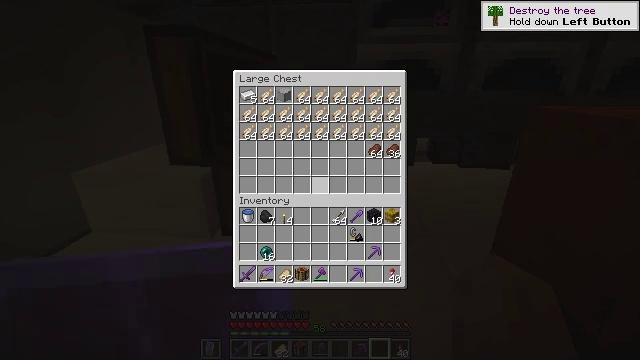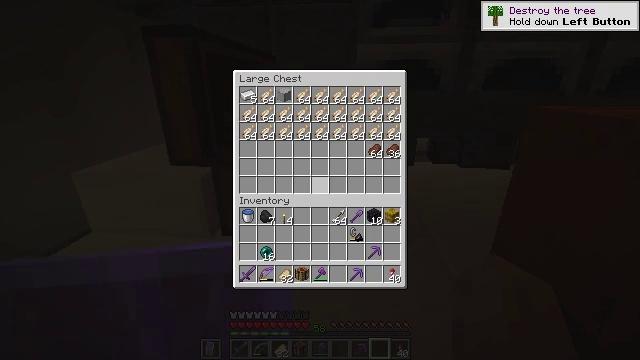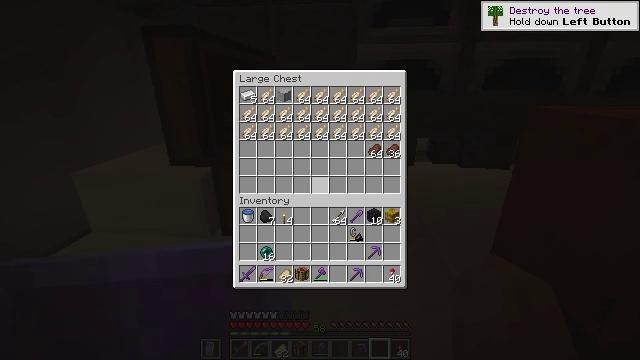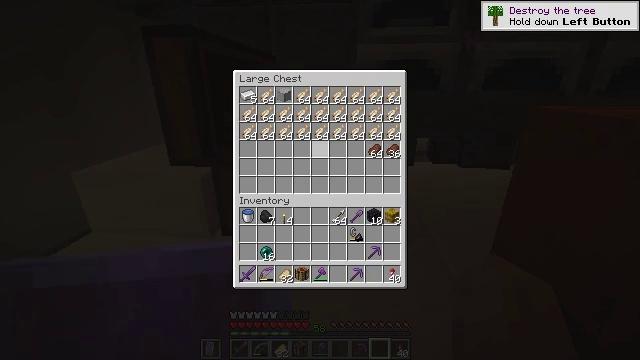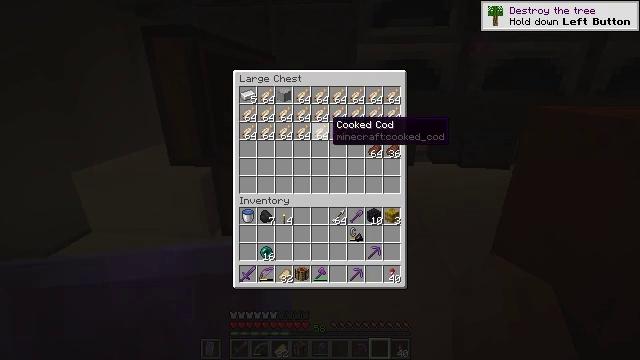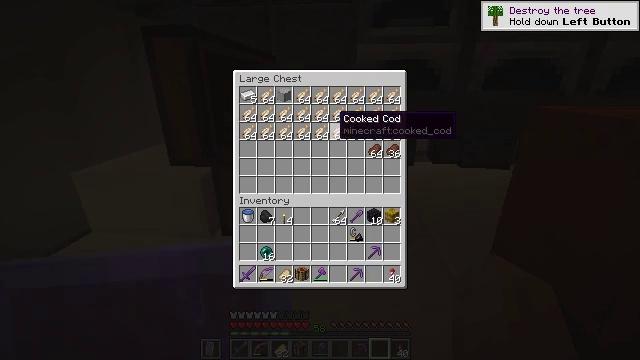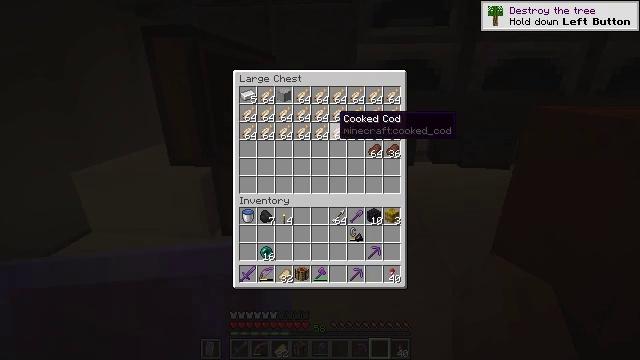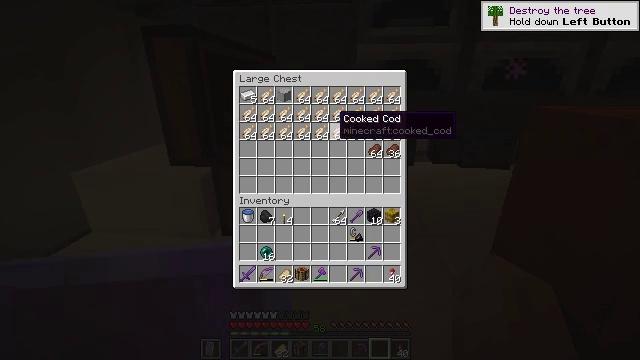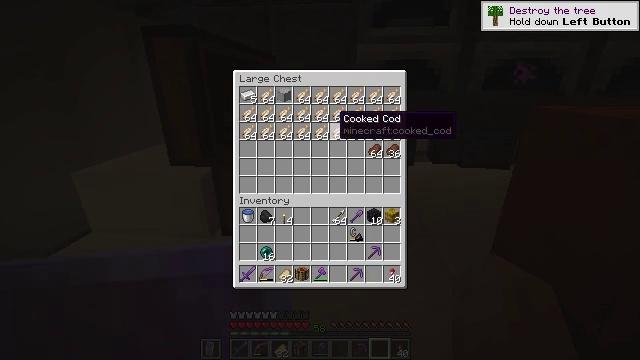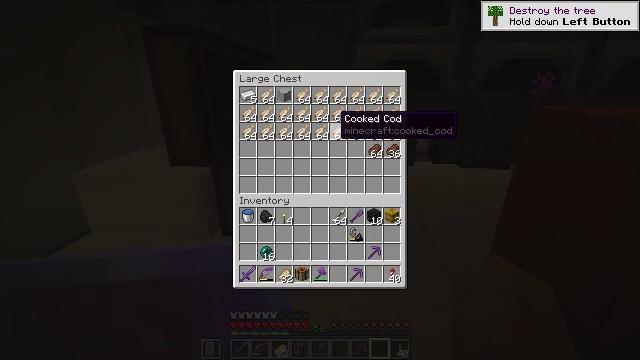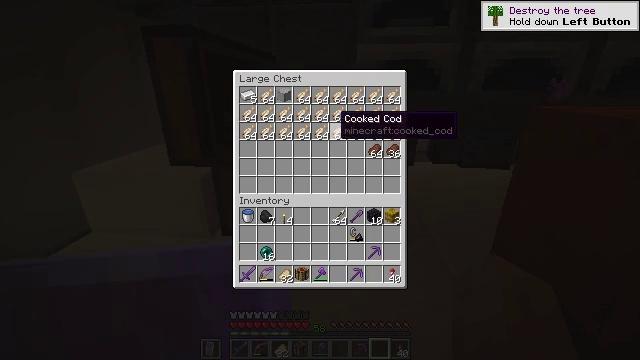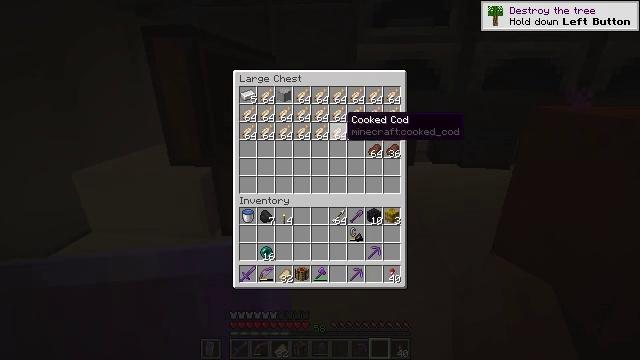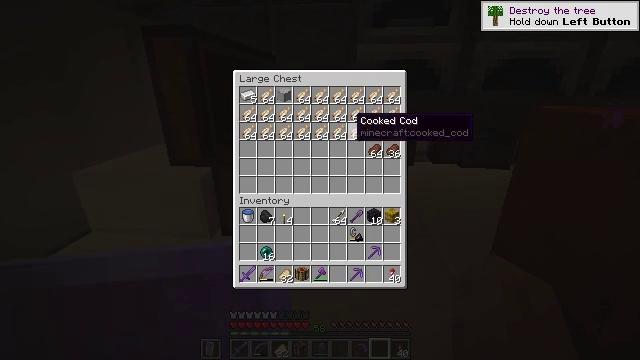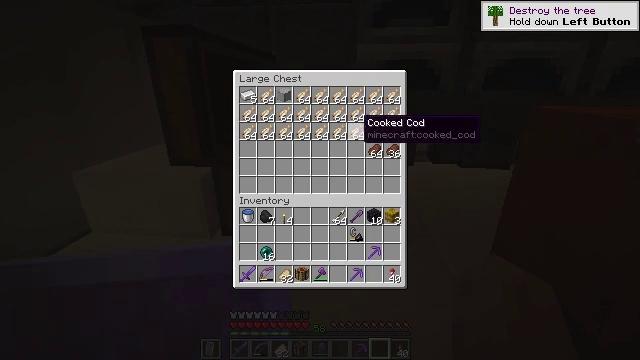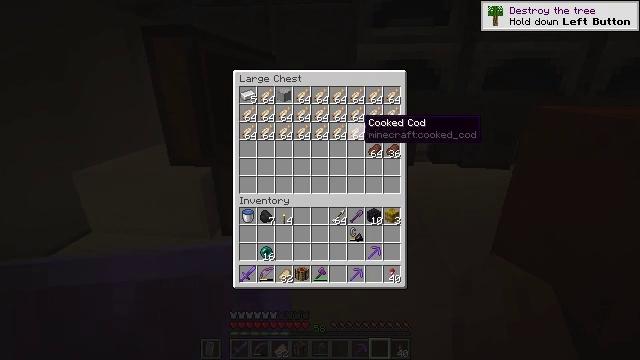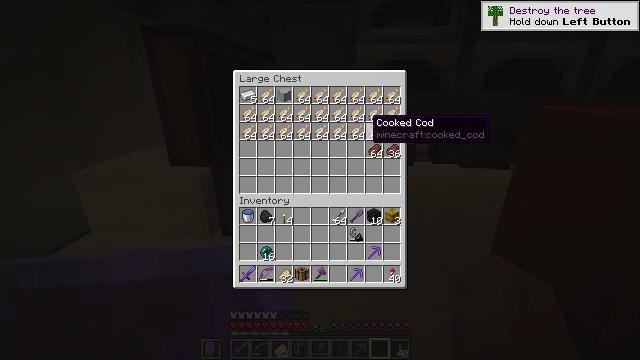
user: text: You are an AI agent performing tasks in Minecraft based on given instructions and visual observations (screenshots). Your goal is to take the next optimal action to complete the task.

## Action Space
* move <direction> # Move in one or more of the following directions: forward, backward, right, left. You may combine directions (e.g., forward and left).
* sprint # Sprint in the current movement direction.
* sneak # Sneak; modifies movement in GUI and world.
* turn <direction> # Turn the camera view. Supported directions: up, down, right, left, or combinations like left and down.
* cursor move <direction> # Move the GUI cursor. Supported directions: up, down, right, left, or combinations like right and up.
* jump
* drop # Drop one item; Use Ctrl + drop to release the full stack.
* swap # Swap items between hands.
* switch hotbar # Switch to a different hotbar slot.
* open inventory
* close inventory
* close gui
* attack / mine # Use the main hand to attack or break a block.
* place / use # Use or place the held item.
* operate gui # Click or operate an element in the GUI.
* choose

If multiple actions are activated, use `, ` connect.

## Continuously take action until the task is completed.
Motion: motion action
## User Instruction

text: Mine the orange shulker box.
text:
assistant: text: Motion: no_op
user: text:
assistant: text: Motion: no_op
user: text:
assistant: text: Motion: turn up
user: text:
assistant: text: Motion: turn up
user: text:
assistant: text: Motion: turn right
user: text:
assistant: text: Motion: no_op
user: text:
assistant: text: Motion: no_op
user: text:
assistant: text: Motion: no_op
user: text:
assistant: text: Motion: no_op
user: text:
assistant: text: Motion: no_op
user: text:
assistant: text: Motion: turn right
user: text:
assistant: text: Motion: turn right
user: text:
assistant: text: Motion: turn right
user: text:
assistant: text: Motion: no_op
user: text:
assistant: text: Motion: turn right
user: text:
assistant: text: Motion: turn right
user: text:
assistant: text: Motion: turn right
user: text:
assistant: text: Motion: no_op
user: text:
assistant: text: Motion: no_op
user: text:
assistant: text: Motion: no_op
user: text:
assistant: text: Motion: sneak
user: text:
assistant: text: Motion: sneak
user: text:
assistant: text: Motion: sneak
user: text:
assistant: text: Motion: sneak
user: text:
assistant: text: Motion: sneak
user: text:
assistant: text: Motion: sneak
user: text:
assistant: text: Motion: sneak
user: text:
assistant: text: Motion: sneak
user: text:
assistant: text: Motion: sneak
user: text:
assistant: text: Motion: sneak